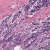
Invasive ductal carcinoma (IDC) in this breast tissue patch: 1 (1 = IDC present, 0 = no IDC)